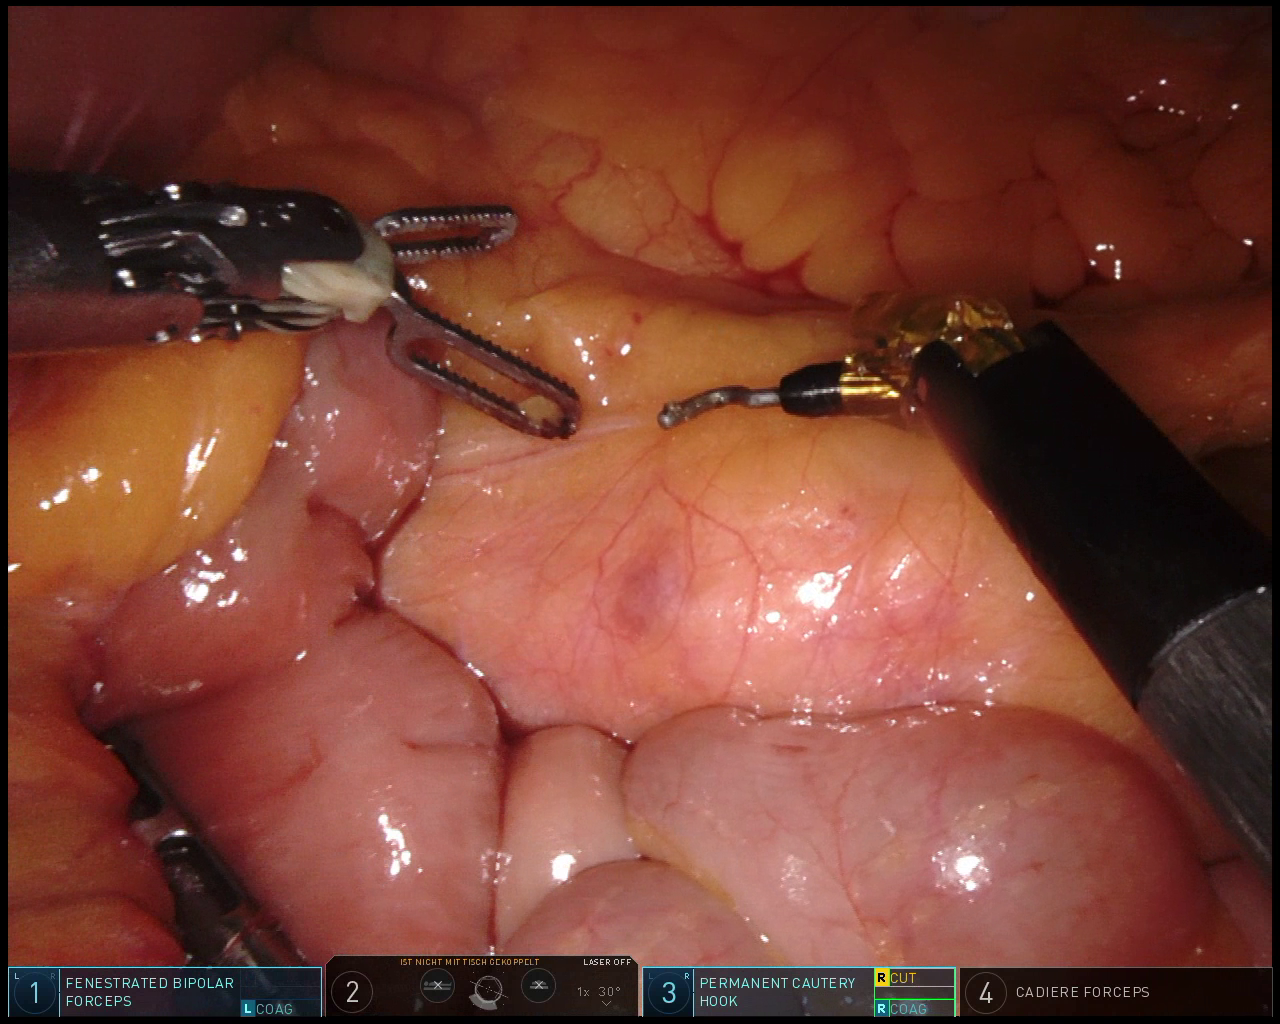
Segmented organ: small_intestine
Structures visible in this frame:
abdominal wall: yes
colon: yes
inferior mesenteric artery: no
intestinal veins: no
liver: no
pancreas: no
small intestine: yes
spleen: no
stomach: no
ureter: no
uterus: no
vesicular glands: no